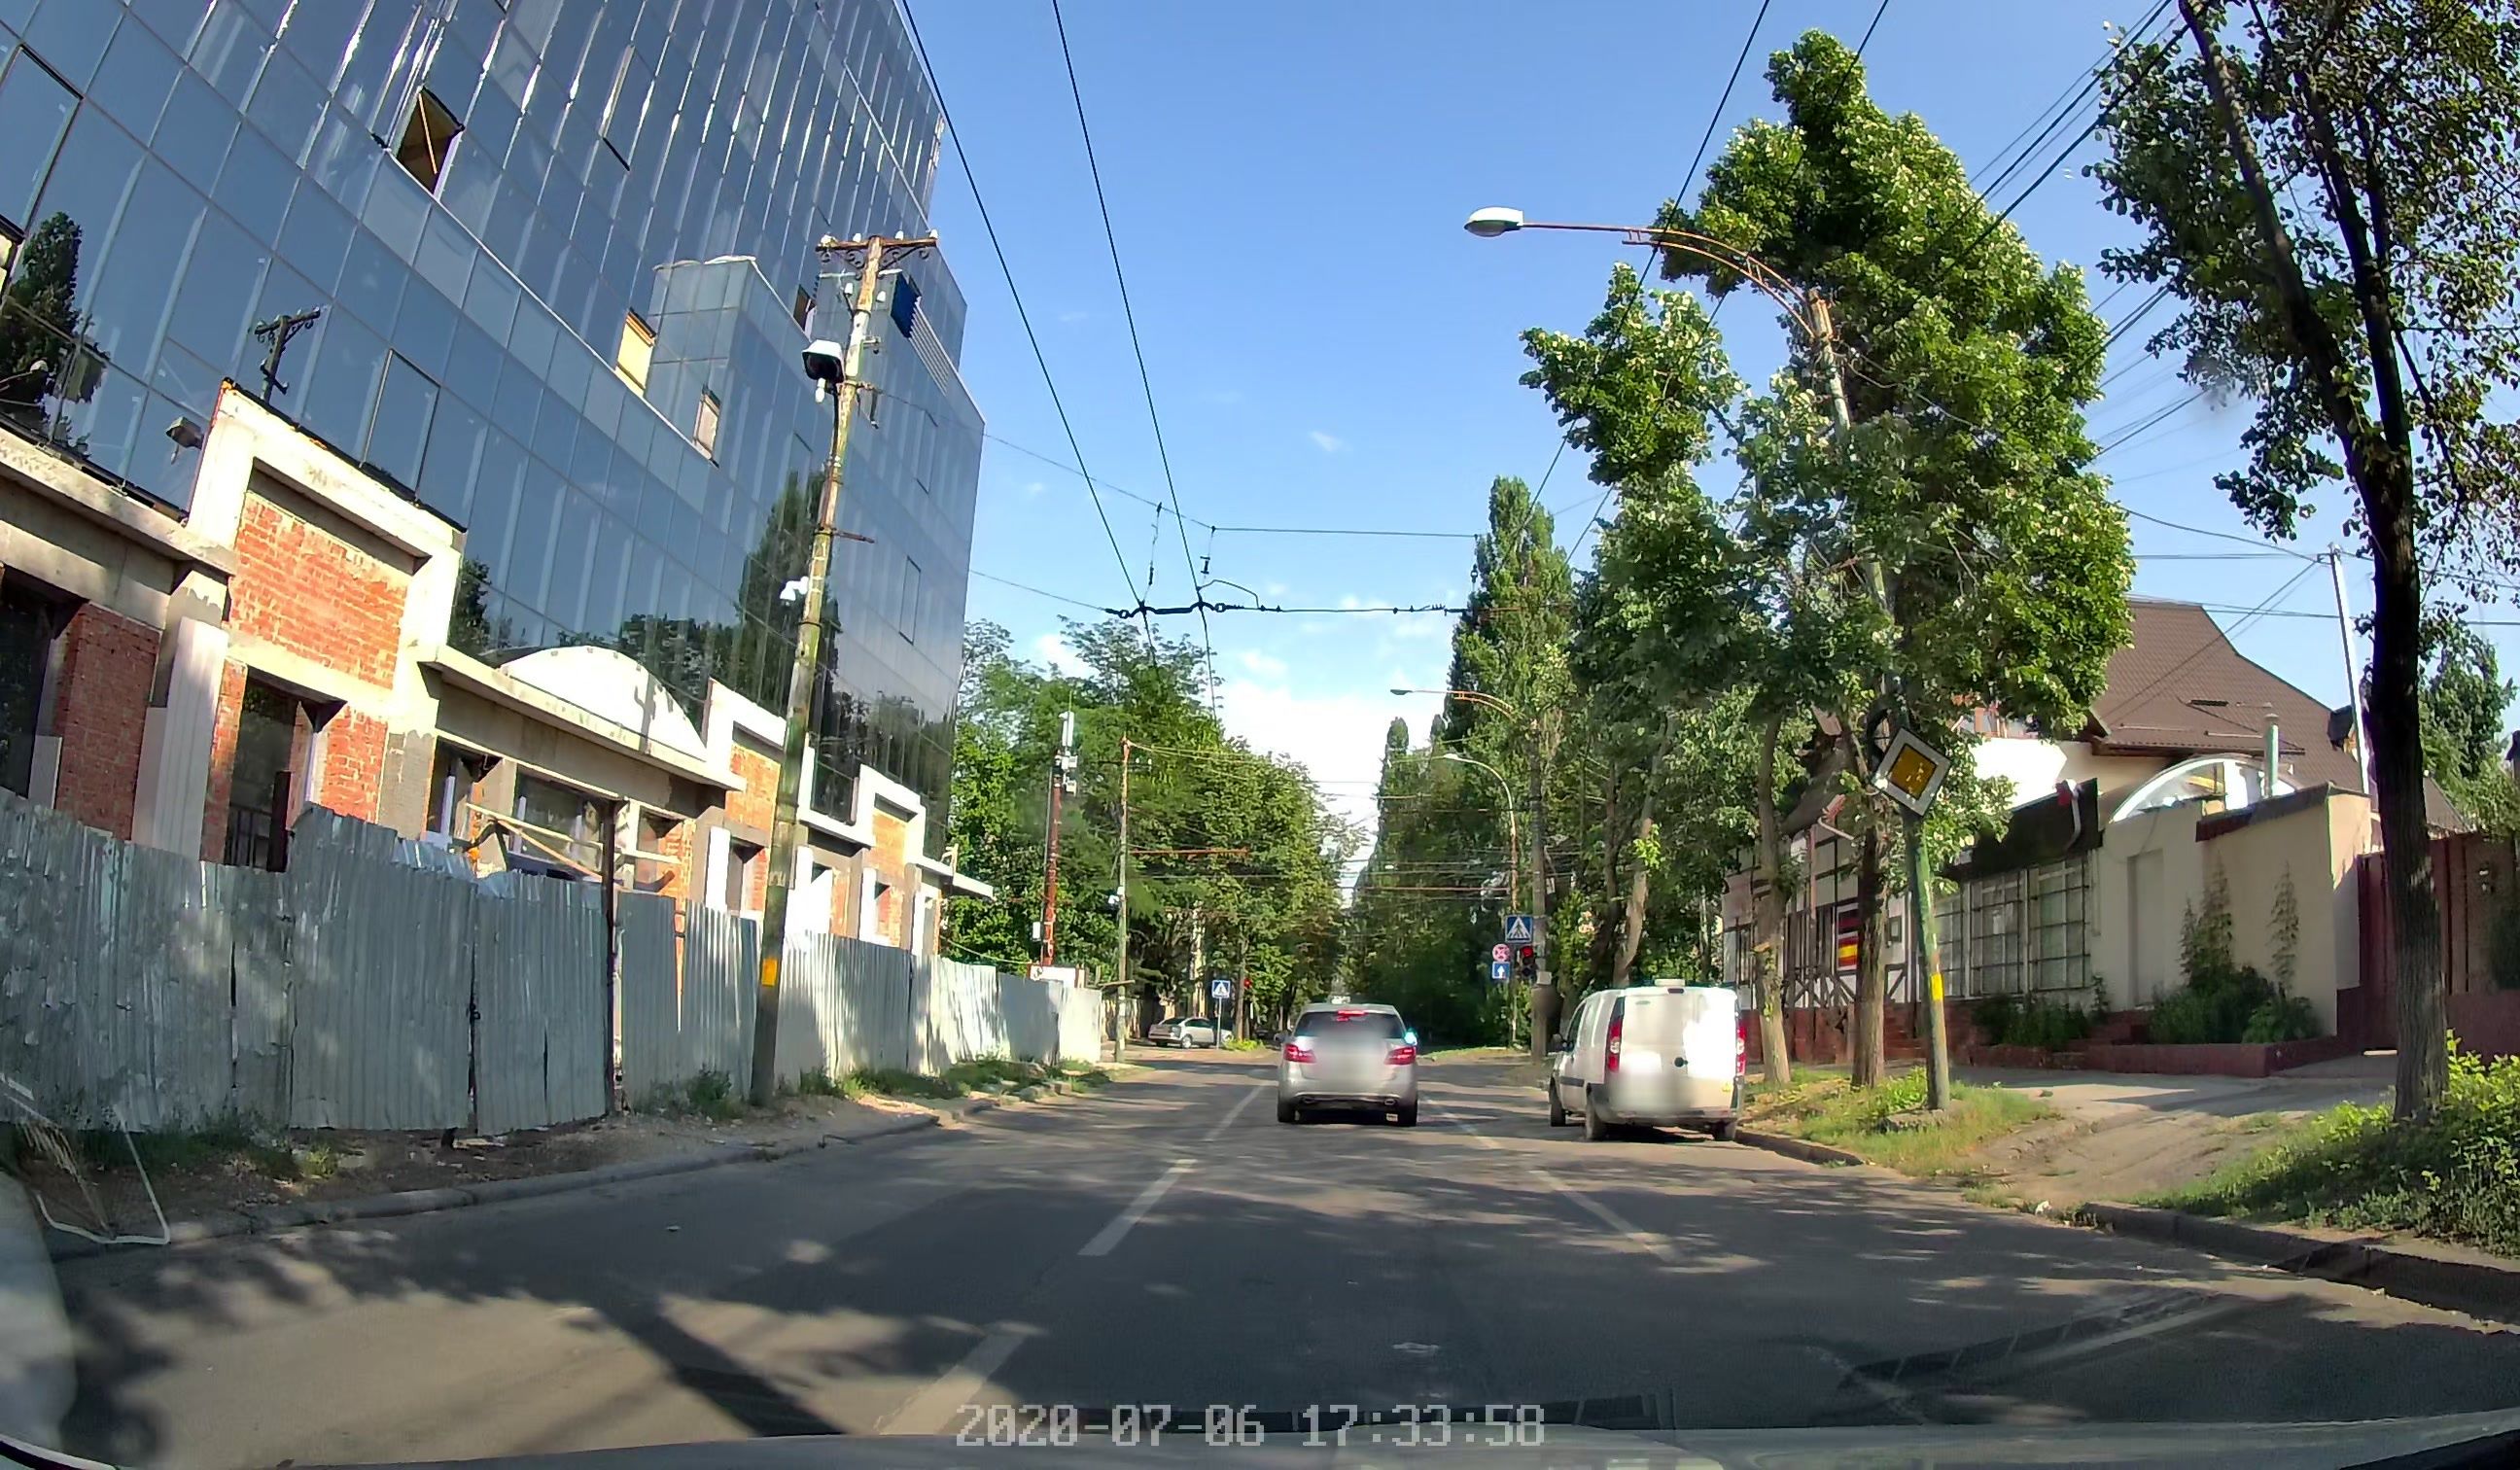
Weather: clear
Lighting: day
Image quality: good
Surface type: driving surface
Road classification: secondary
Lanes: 2
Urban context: urban centre
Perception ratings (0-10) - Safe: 2.39, Lively: 7.28, Beautiful: 6.53, Boring: 5.17, Depressing: 2.66, Wealthy: 1.93